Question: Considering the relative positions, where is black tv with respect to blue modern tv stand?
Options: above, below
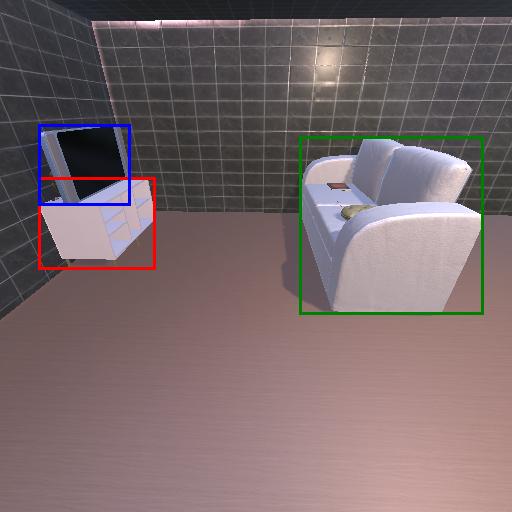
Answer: above